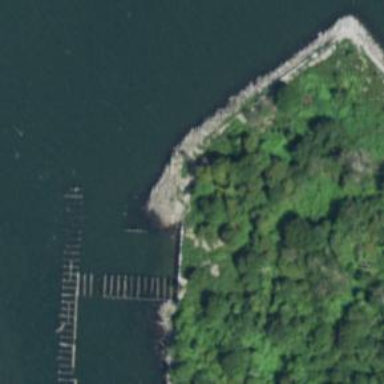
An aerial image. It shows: Ruined pier structure.